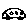
Label: car